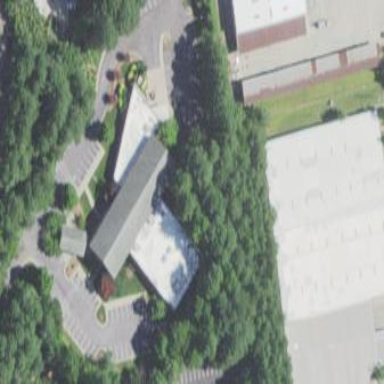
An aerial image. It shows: Commercial building.